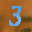
Label: 3